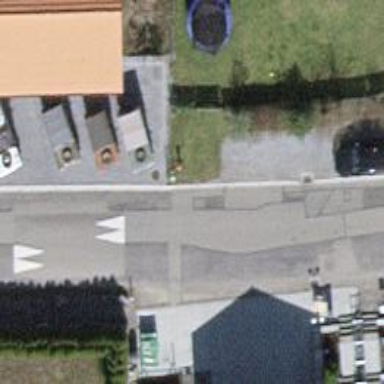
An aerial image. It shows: Tertiary road with asphalt surface.